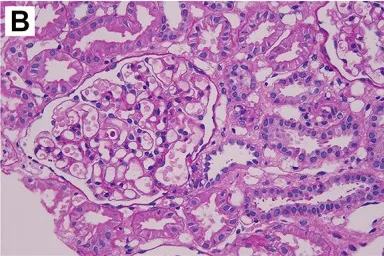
Pathology evaluation for the C1q nephropathy patient. (C) Periodic Schiff-methenamine (PASM) staining shows normal capillary loops and no significantly thickened basement membrane.
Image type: pathology (pas)